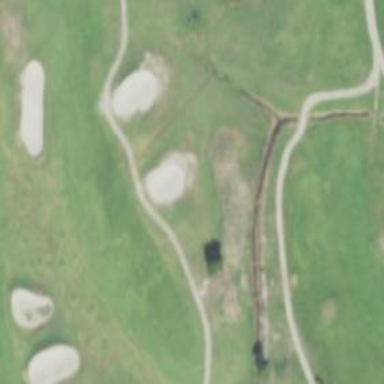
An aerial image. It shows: Path for both road and golf.